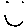
Label: smiley face